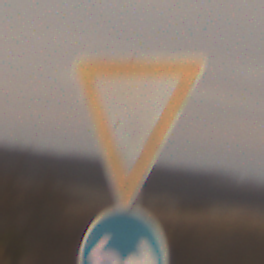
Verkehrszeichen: VorfahrtGewaehren
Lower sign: VorgeschriebeneFahrtrichtungRechtsOderLinks
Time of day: SunriseSunset
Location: Outdoor (Nature)
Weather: PartlyCloudy
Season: NotSpecified
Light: Natural